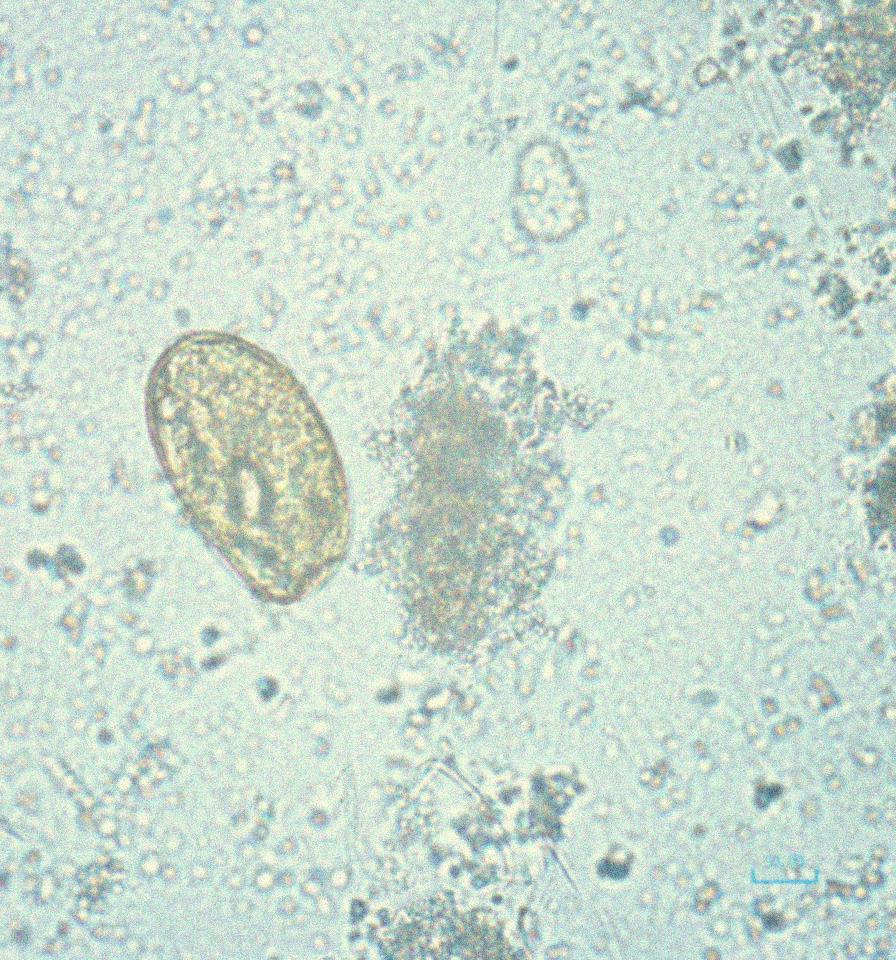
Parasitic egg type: Paragonimus spp